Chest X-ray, AP view. Patient: 57 years old, sex F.
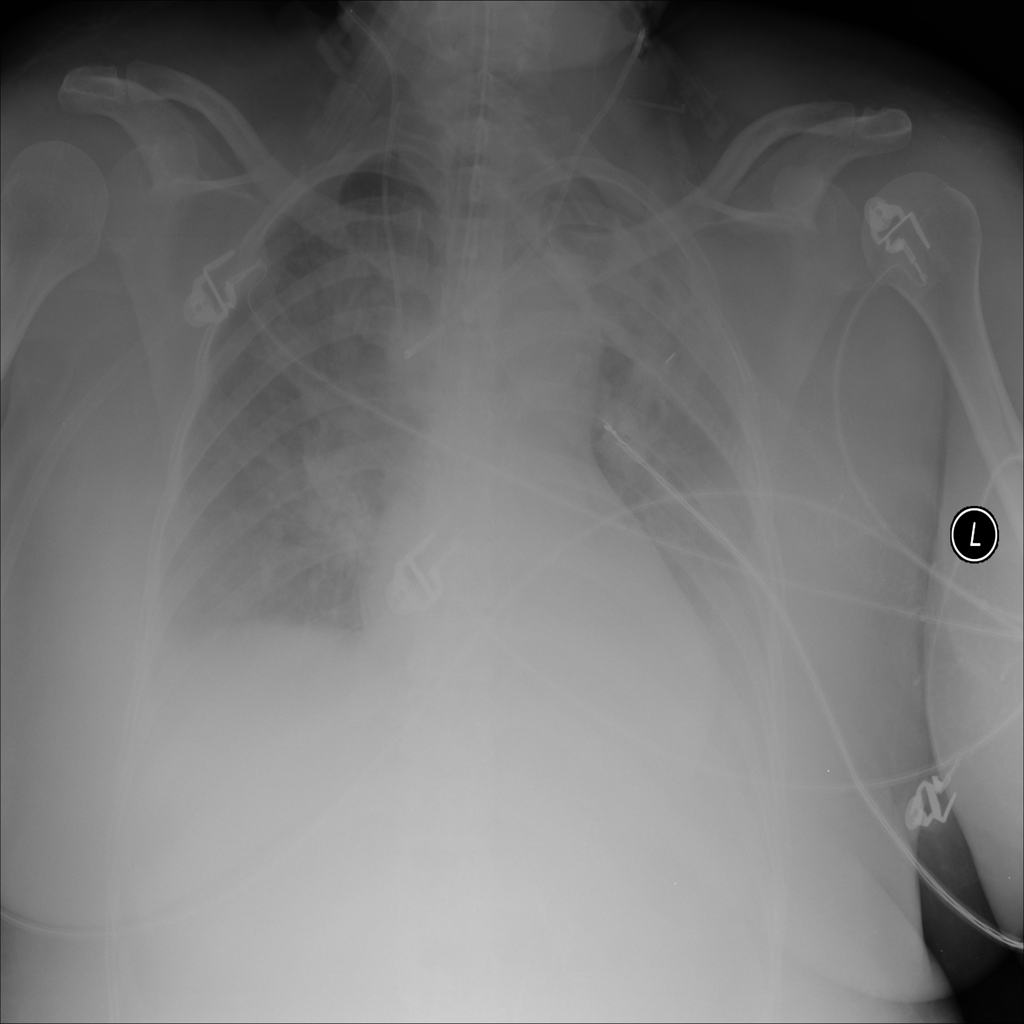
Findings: Consolidation